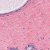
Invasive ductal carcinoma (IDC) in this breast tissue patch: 0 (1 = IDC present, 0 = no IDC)